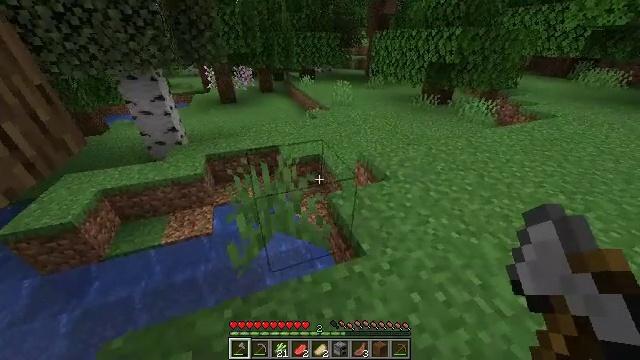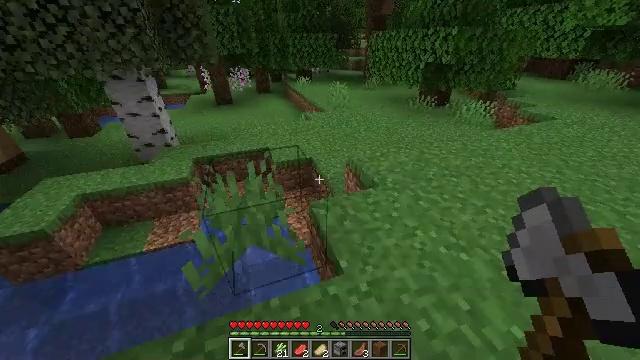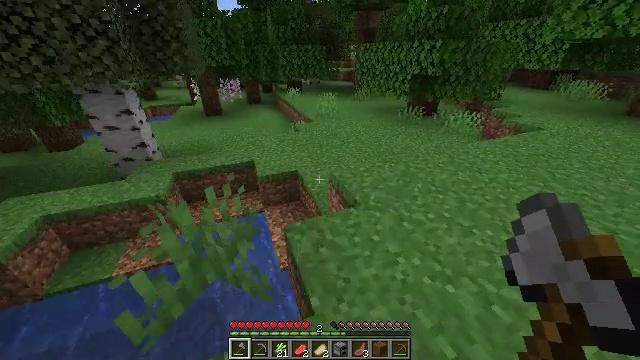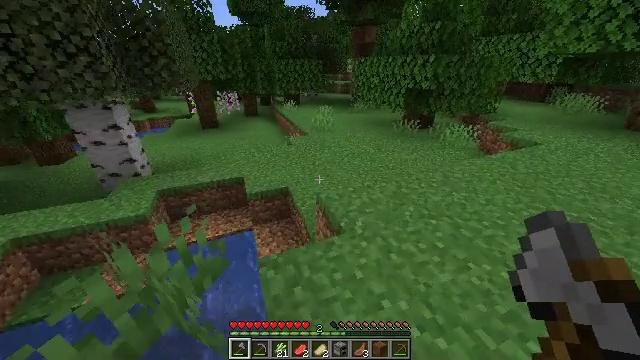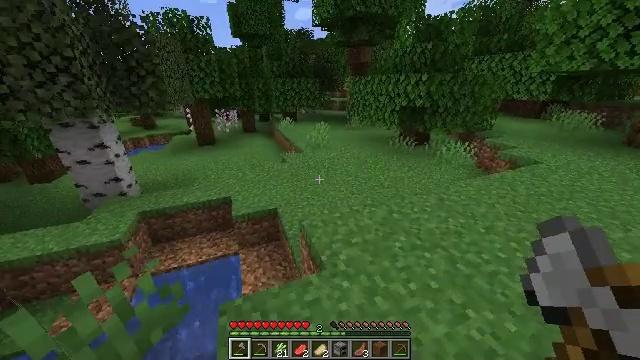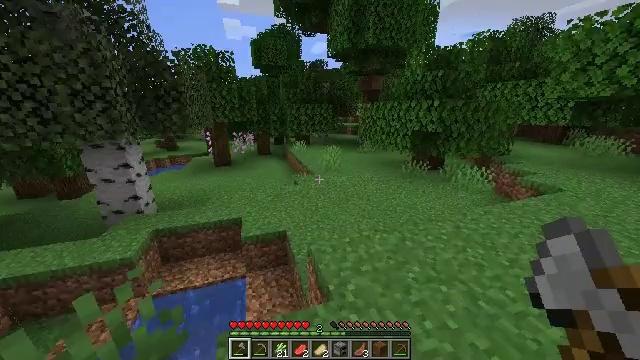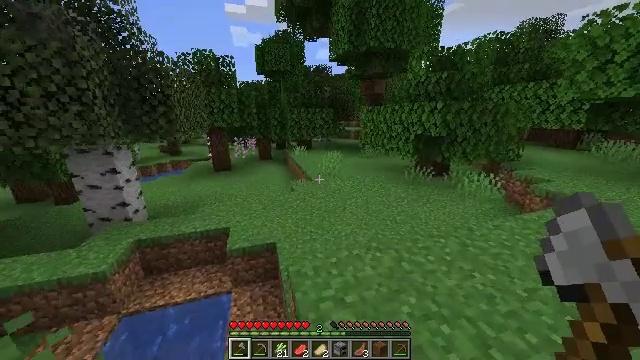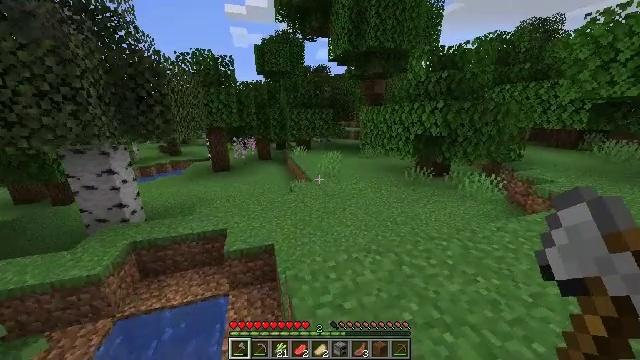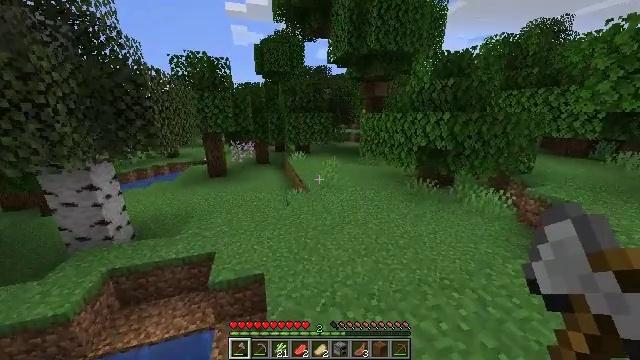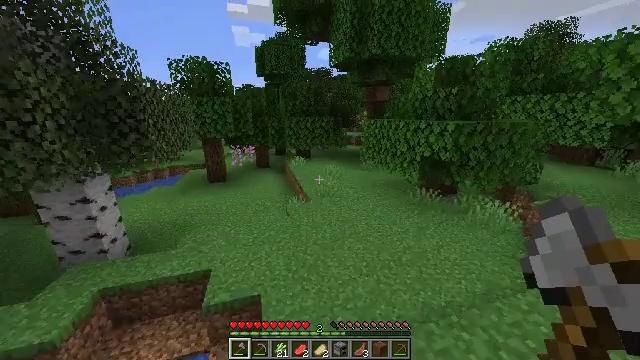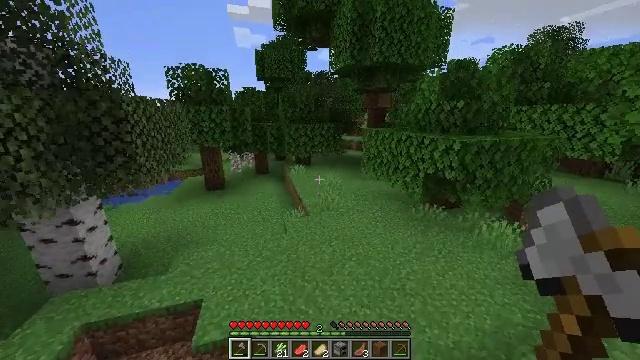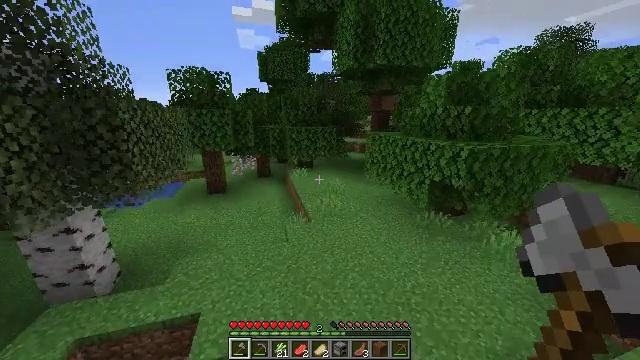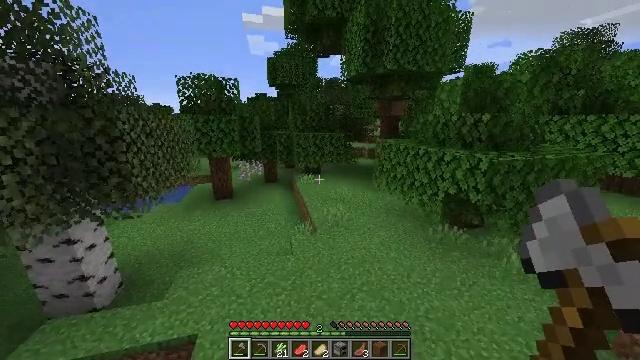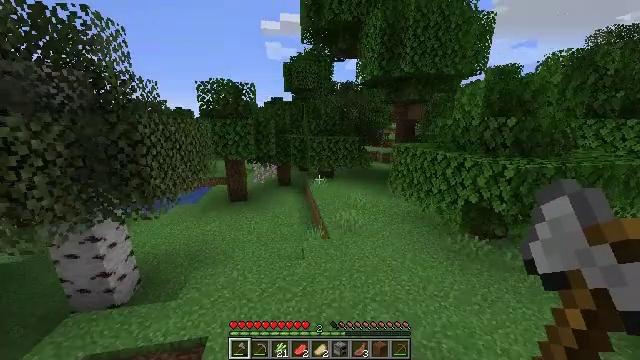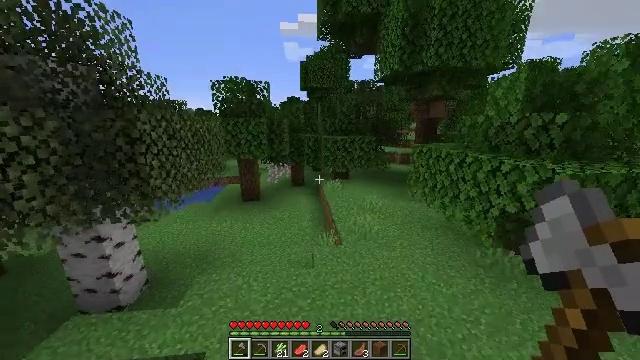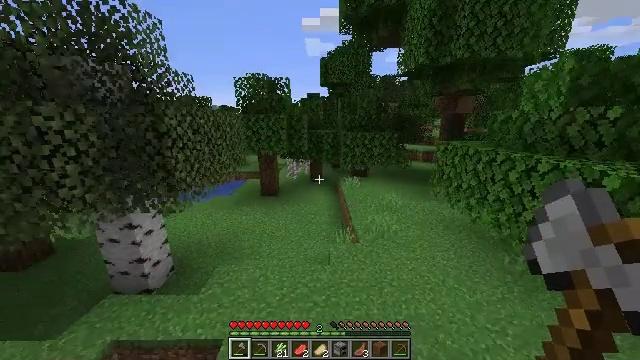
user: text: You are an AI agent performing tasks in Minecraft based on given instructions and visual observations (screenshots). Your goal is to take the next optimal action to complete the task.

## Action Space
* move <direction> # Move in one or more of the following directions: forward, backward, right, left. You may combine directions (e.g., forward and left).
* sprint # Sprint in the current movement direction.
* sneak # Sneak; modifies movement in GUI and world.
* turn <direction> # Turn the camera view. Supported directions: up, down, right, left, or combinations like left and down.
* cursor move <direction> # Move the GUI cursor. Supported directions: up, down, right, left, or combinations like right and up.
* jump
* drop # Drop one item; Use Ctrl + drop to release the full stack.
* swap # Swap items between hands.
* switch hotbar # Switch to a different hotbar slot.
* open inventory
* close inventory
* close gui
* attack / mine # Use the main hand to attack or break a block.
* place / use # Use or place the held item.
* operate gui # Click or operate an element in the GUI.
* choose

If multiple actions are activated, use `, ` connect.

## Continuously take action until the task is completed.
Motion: motion action
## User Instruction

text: Pick up the brown mushroom.
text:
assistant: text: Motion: move forward and move right, sprint
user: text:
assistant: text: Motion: move forward and move right, sprint, turn right and up
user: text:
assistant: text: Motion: move forward and move right, sprint, turn up
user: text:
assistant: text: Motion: move forward and move right, sprint, turn up
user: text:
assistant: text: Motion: move forward and move right, sprint, turn left and up
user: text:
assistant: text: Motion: move forward, sprint, turn left
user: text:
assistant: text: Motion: move forward, sprint
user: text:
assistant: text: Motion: move forward, sprint, jump
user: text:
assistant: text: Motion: move forward, sprint, jump
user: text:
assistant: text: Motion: move forward, sprint, jump
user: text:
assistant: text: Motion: move forward, sprint, jump
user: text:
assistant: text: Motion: move forward, sprint, turn left, jump
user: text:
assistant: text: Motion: move forward, sprint, turn left, jump
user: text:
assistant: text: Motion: move forward, sprint, turn left, jump
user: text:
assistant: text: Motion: move forward, sprint, turn left, jump
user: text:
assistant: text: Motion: move forward, sprint, jump
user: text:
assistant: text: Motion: move forward, sprint, jump
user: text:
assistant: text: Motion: move forward, sprint, jump
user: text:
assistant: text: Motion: move forward, sprint, jump
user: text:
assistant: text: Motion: move forward, sprint, jump
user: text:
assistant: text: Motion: move forward, sprint, jump
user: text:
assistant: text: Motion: move forward, sprint, jump
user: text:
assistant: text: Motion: move forward, sprint, jump
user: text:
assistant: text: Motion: move forward, sprint, jump
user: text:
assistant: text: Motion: move forward, sprint, jump
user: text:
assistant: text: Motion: move forward, sprint, turn right, jump
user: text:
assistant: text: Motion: move forward, sprint, turn right, jump
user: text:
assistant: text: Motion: move forward, sprint, turn right, jump
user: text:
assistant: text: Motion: move forward, sprint, jump
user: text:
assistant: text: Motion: move forward, sprint, jump